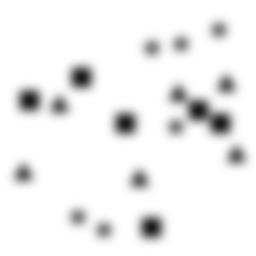
Squares: 6
Triangles: 6
Stars: 6
Total shapes: 18